Question: So my question is to ask if Signal Strength is accurate ?
this is how I calculated my DBM
'''
public void onSignalStrengthsChanged(SignalStrength signalStrengths) {
super.onSignalStrengthsChanged(signalStrengths);
int SignalStrength_ASU= signalStrengths.getGsmSignalStrength();
signalStrength= (2 * SignalStrength_ASU) - 113; // -> dBm
}
'''
this is an example of the data I went out today and collect in a dense park
and to be honest is it possible to have a signal of 85? a positive signal?! BTW I am using note2

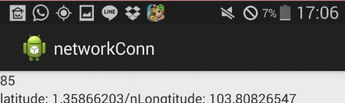
Answer: The specification says this about signal strength values:
> 0 -113 dBm or less
1 -111 dBm
2...30 -109... -53 dBm
31 -51 dBm or greater
99 not known or not detectable
<URL>
The 99 value would givee you the calculated value of 85 that you see there. What to do when you get that value is up to you.